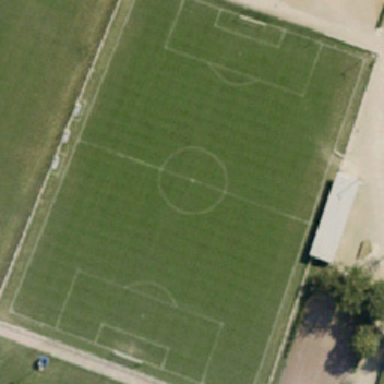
Here is the green soccer field of this lawn beside the net net .